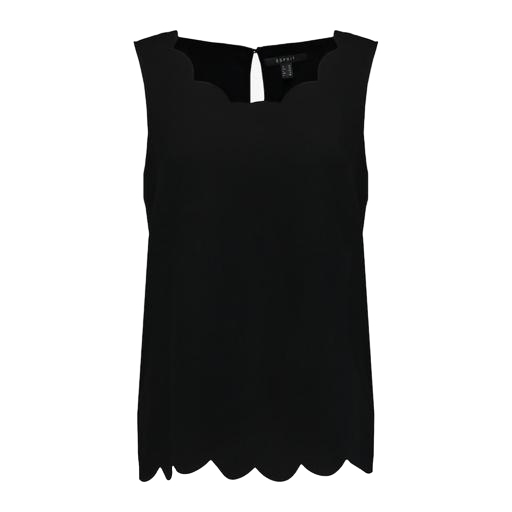
black realm scallop top, black sleeveless shirt, black sleeveless high-low top only macy, white background